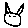
Label: cat